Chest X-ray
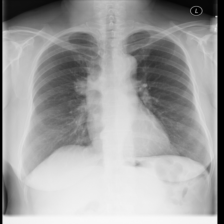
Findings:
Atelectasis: negative
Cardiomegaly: negative
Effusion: negative
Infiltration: positive
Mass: positive
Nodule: negative
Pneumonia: negative
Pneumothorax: negative
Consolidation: negative
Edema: negative
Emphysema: negative
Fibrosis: negative
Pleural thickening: negative
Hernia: negative